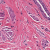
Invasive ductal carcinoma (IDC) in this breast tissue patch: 0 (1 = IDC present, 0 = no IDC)